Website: apple
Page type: customer-info-address
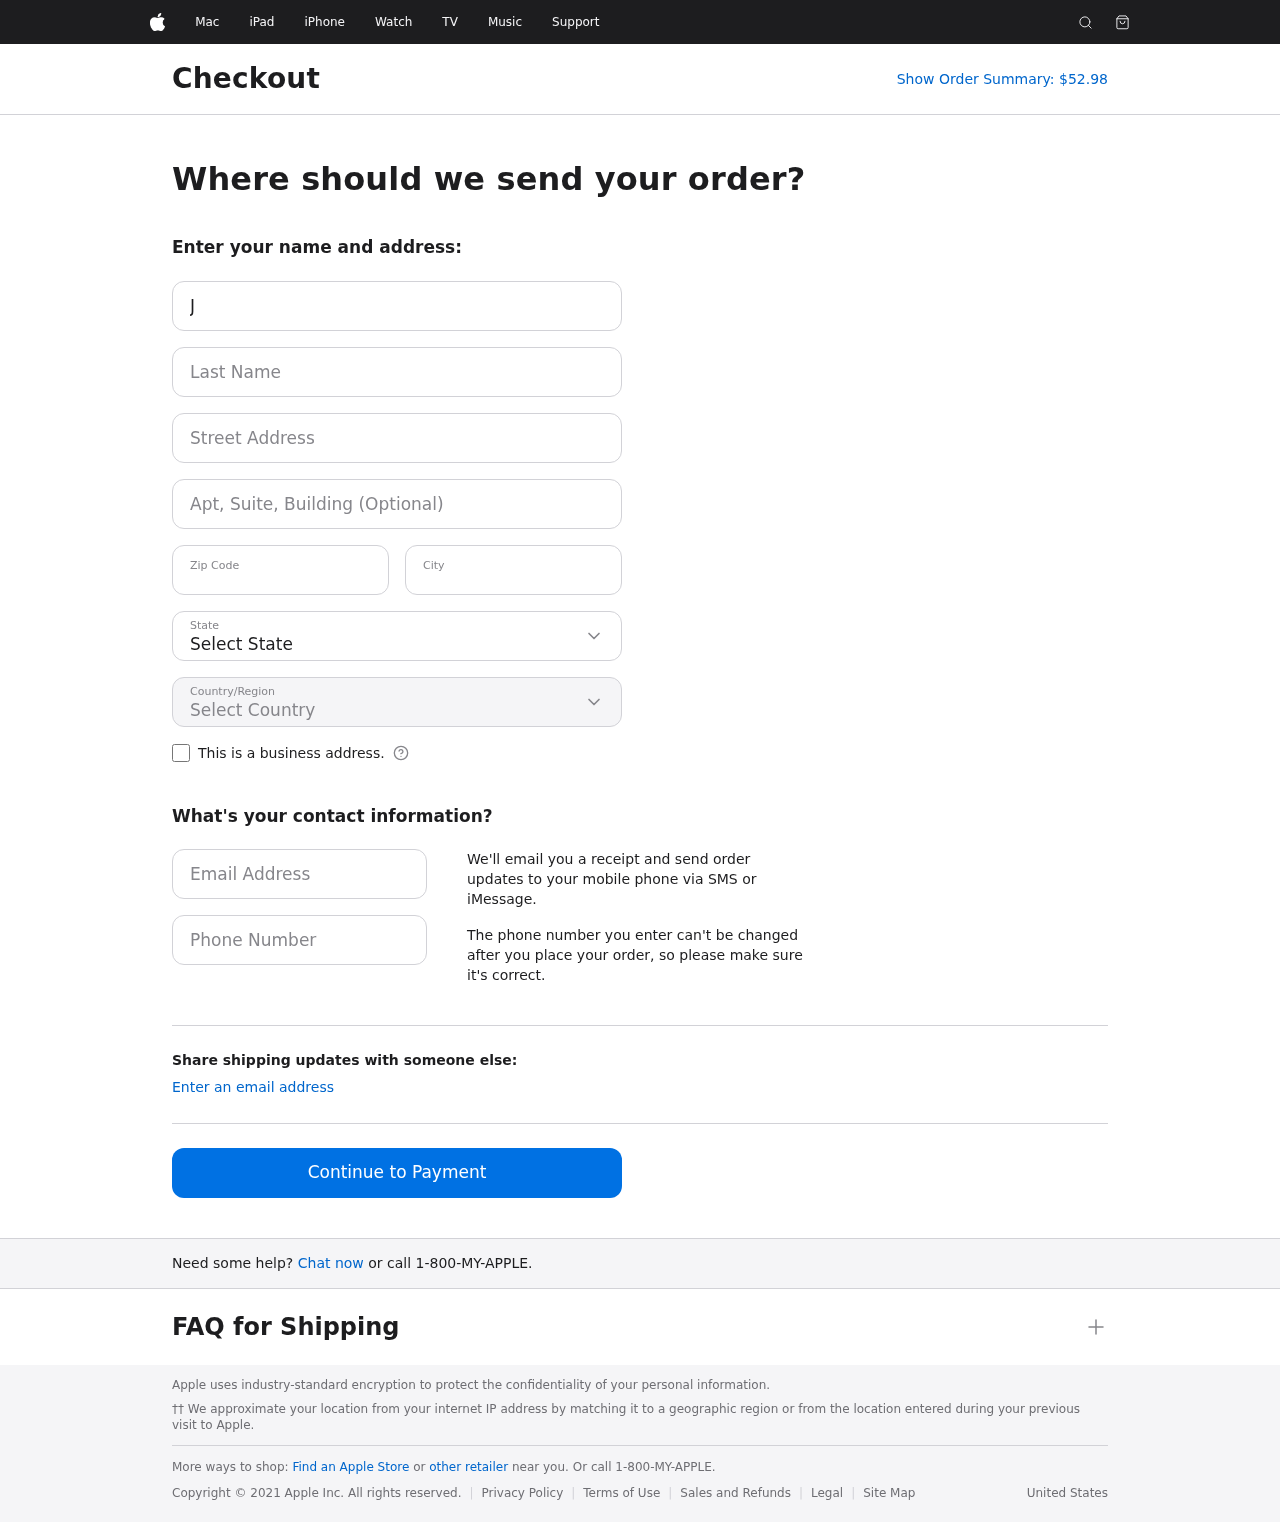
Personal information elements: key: PII_CITY
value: North Sara
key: PII_COUNTRY
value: United States
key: PII_EMAIL
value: jbrown@hotmail.com
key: PII_FIRSTNAME
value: Jamie
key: PII_LASTNAME
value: Brown
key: PII_PHONE
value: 6666980276
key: PII_POSTCODE
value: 71732
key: PII_STATE
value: MP
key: PII_STREET
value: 937 Nathan Road
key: PII_STREET2
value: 588 Brown Stravenue Suite 266
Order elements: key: ORDER_TOTAL
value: Show Order Summary: $52.98